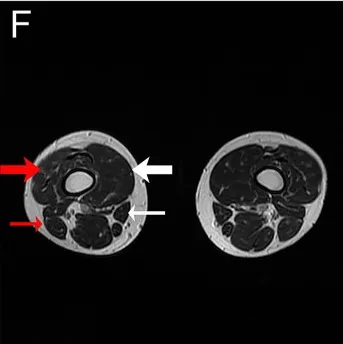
Magnetic resonance images. (F) Magnetic resonance image of the legs revealing muscular atrophy of the right leg, particularly the vastus medialis (thick white arrow), vastus intermedius (thick red arrow), sartorius (thin white arrow) and biceps femoris (thin red arrow).
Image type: radiology (mri)